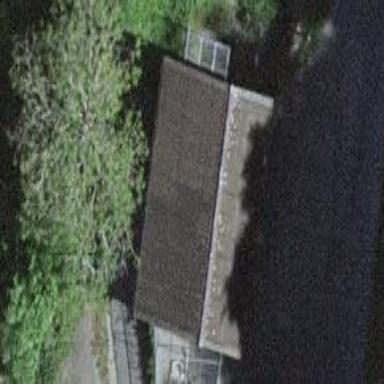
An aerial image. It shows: Shed building.